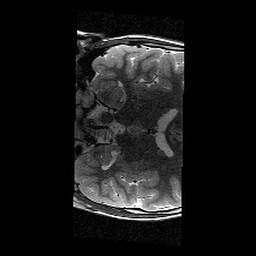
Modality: T2w
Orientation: coronal
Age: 11
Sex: male
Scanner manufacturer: siemens
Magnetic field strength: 3 T
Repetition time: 9.23 s
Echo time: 0.067 s